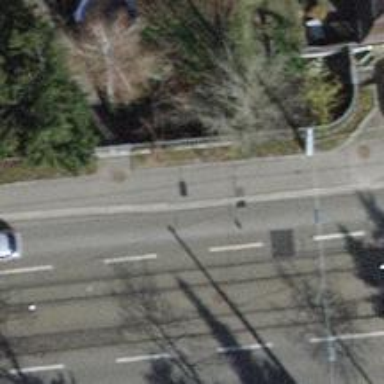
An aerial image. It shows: Avenue lined with trees.